Group 1:
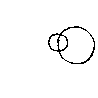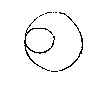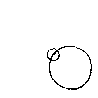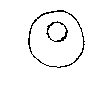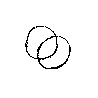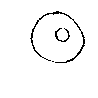
Group 2:
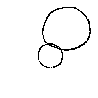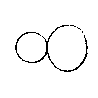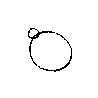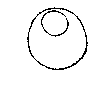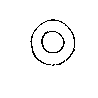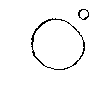
Rule separating the two groups: One circle passes through the center of the other circle vs. no circle passes through the center of the other circle.
Concepts: center, center_of_circle, imagined_entity, imagined_point, on_line_or_curve
Author: Douglas R. Hofstadter